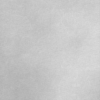
Label: dusty